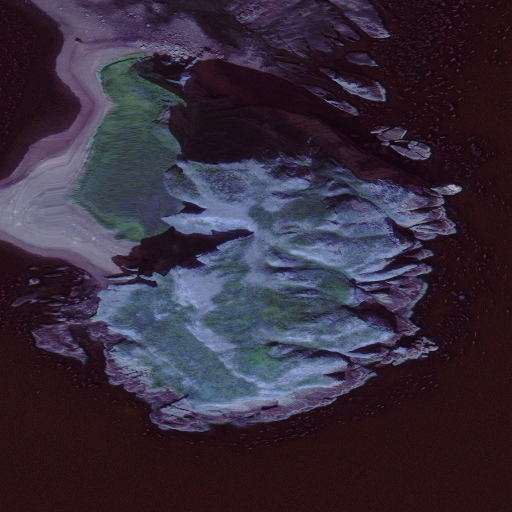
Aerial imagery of island in Alaska named Sankin Island containing only unknown